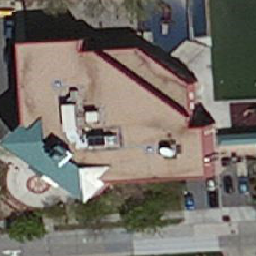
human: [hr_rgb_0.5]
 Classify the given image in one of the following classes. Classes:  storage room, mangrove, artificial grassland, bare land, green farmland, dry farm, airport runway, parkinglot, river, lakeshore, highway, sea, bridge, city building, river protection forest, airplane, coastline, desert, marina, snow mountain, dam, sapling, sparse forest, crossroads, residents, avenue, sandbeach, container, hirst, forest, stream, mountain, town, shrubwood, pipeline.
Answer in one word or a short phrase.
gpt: city building